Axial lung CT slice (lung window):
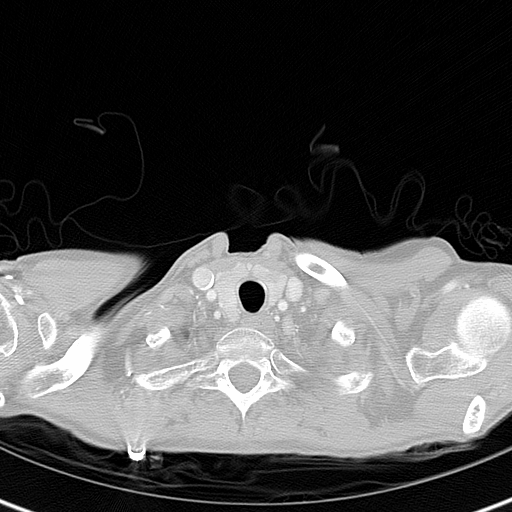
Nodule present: no